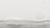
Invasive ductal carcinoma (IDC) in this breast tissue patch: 0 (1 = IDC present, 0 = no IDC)